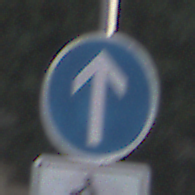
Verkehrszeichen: VorgeschriebeneFahrtrichtungGeradeaus
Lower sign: EinspurigeFahrzeugeFrei3
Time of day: MorningAfternoon
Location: Outdoor (Urban)
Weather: PartlyCloudy
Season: NotSpecified
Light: Natural